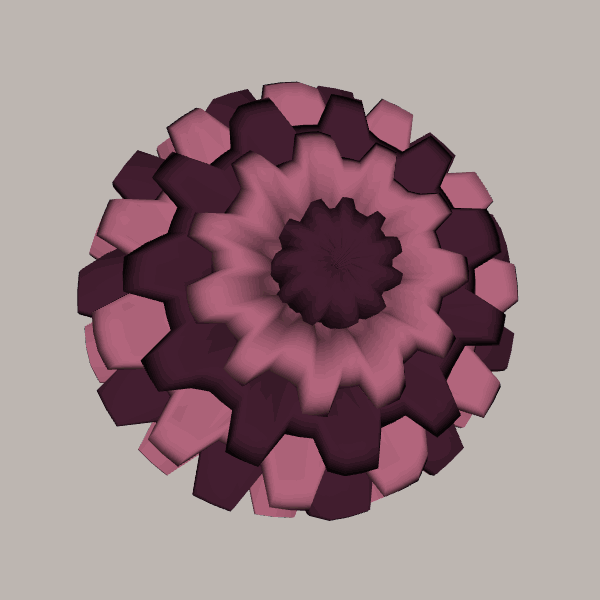
Background: light